Aerial crown-view tile of a tropical tree (Barro Colorado Island, Panama), acquired 20250616:
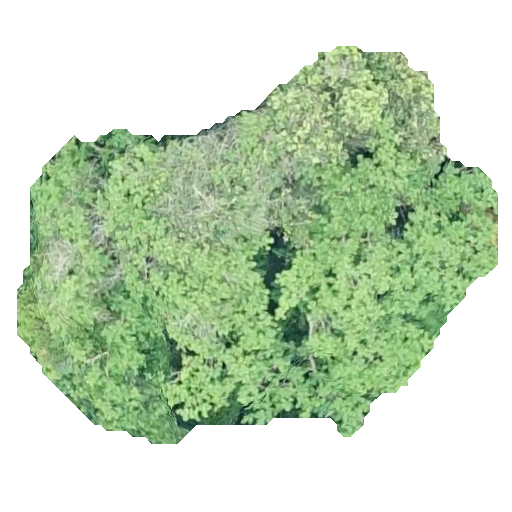
Species: Trattinnickia aspera
GBIF accepted scientific name: Trattinnickia aspera
Crown area: 192.98 m²